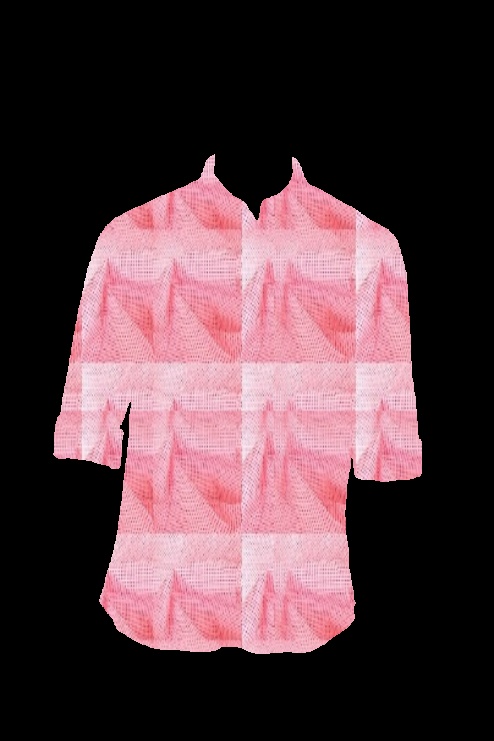
pink watercolor print button up tee